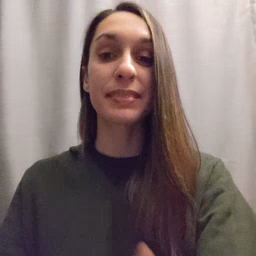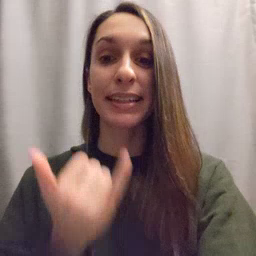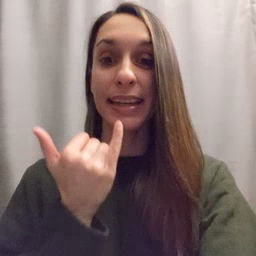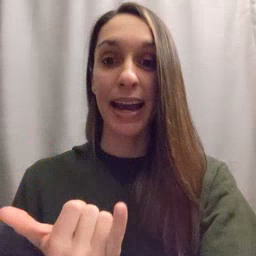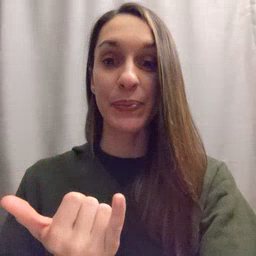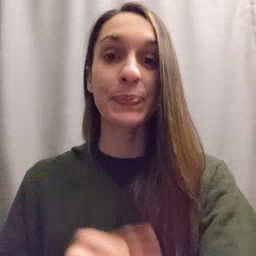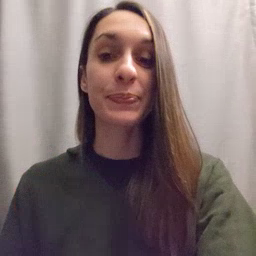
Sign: now